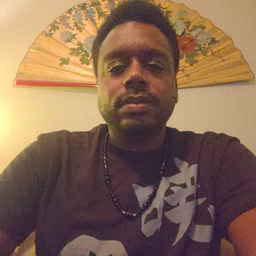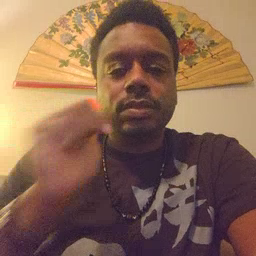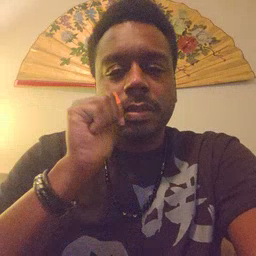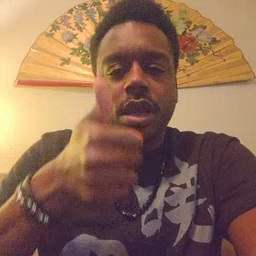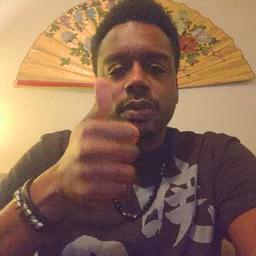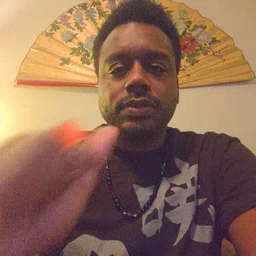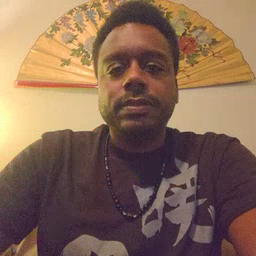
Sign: tomorrow